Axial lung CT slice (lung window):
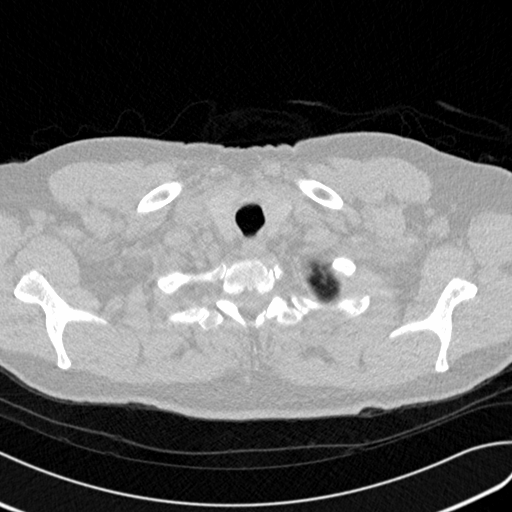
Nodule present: no